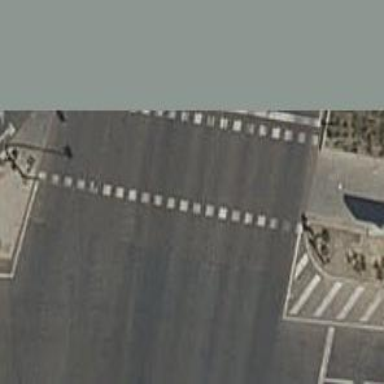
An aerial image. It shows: Crossing with traffic signals.